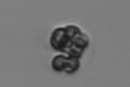
Label: Corymbellus